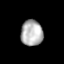
Tissue: lung
Cell type: Epithelial cells
Senescence score: 0.2318
Nuclear area (px): 554
Mean DAPI intensity: 178.166